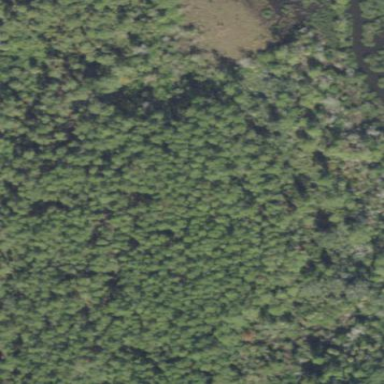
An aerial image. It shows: Forest area dominated by needle-leaved trees.